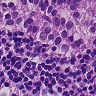
Metastatic tissue present: yes